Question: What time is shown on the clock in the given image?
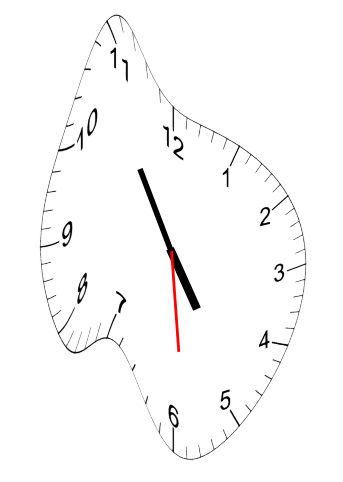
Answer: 04:54:29